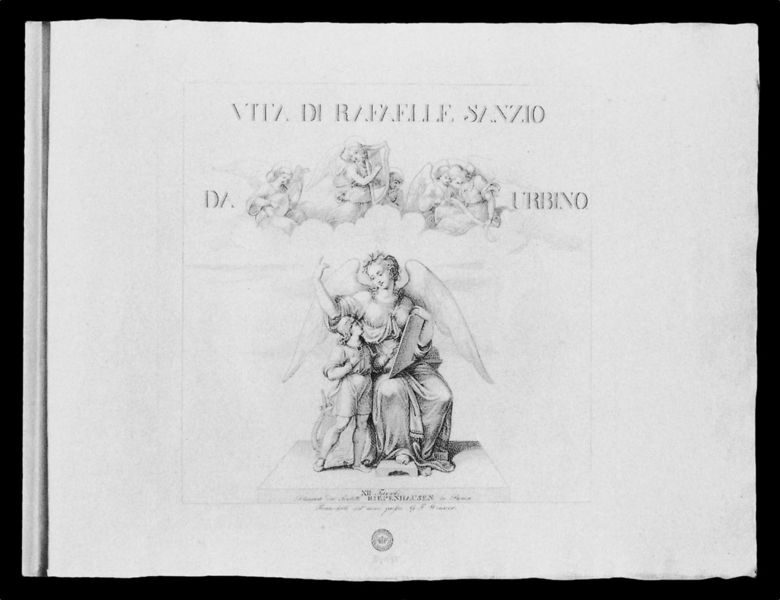
Titel: Titelblatt in allegorischen Figuren zu “Leben Raphael Sanzio’s von Urbino in zwölf Bildern”
Künstler: Franz Riepenhausen
Schlagwörter: flügel, fuß, himmel, weiß, wolken, sitzen, brust, busen, finger, kleid, skizze, zeichnung, wolke, falten, gewand, haare, sitzend, stehend, kind, gesang, gitarre, locken, engel, schrift, papier, grafik, füsse, schemel, tafel, zeigefinger, inschrift, sitzt, faltenwurf, podest, junge, knie, zeigen, oben, buch, druck, stich, titel, seite, text, buchtitel, titelseite, wappen, saite, singen, laute, schüler, harfe, schutzengel, kupferstich, fussbank, latein, frontispiz, raffael, lauschen, lehren, vita, ex libris, lind, schalmei, zimbel, urbino, di, biografie, zibel, vitz